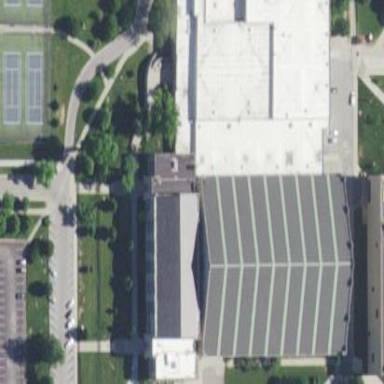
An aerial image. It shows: Building with gabled roof. The roof is gray in color.